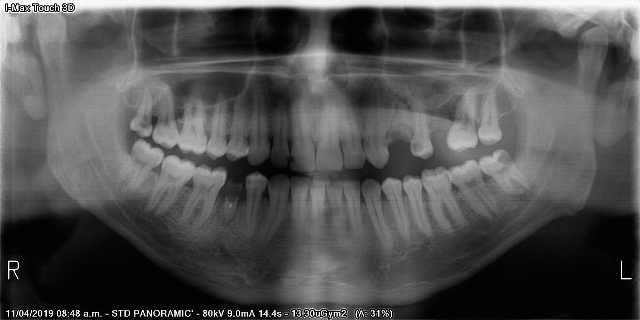
adult